Question: Yesterday one of my friend came with a problem, asking me to find the solution.
I have a 'matrix(n x m)'. I need to find out the least sum what I can produce from those matrix element.
The condition is :
- - - -
After struggling for a few hours, I'm able to find a pattern for this. But I don't know how to implement it in code.
Here is my pattern :

How can I implement this?
'''
$Cost = array();
for ($x = 0; $x < $rows; $x++) {
$Cost[0][$x] = $matrix[0][$x];
for ($y = 1; $y < $cols; $y++) {
$Cost[$y][0] = $matrix[$y][0];
}
}
for ($x = 1; $x < $rows; $x++) {
for ($y = 1; $y < $cols; $y++) {
$Cost[$x][$y] = intval($matrix[$x][$y]) + min(intval($Cost[$x - 1][$y]), intval($Cost[$x][$y - 1]));
}
}
'''
Matrix array I'm Trying :
'''
array(2) { [0]=> array(3) { [0]=> string(1) "3" [1]=> string(2) "44" [2]=> string(2) "75" } [1]=> array(3) { [0]=> string(2) "21" [1]=> string(2) "98" [2]=> string(2) "60" } }
'''
Result :
'''
array(3) { [0]=> array(2) { [0]=> string(1) "3" [1]=> string(2) "44" } [1]=> array(3) { [0]=> string(2) "21" [1]=> int(119) [2]=> int(0) } [2]=> array(1) { [0]=> NULL } }
'''
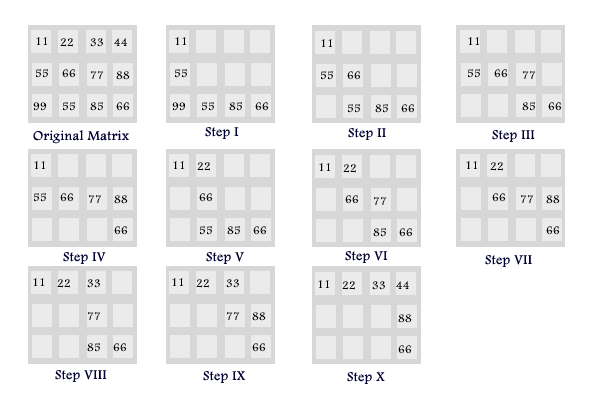
Answer: It seems that you can go only in right and down directions. For this case note that you can come in every cell either from upper cell or from left cell. The cheapest path to this cell will be minimum from these values. So DP solution may look like (pseudocode):
'''
Cost[0, 0] = matrix[0, 0]
for x = 1 to cols - 1
Cost[0, x] = matrix[0, x] + Cost[0, x-1] //0th row
for y = 1 to rows - 1
Cost[y, 0] = matrix[y, 0] + Cost[y-1, 0] //0th column
//proper filling of 0th row and 0th column
for y = 1 to rows - 1
for x = 1 to cols - 1
Cost[y, x] = matrix[y, x] + Min(Cost[y-1, x], Cost[y, x-1])
'''
then Cost[n-1, n-1] is what you need